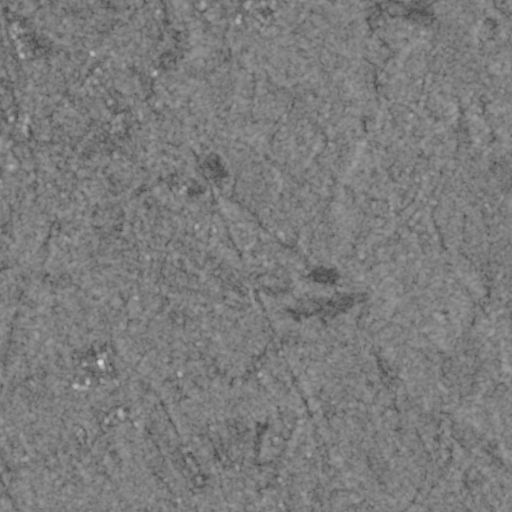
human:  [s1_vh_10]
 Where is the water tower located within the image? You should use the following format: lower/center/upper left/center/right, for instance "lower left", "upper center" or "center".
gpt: The water tower is located in the center left of the image.
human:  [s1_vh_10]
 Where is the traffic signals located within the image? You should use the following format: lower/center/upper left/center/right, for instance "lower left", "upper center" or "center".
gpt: The traffic signals is located in the upper left of the image.
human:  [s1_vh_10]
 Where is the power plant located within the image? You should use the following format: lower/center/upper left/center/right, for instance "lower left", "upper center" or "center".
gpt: There is no power plant in the image.

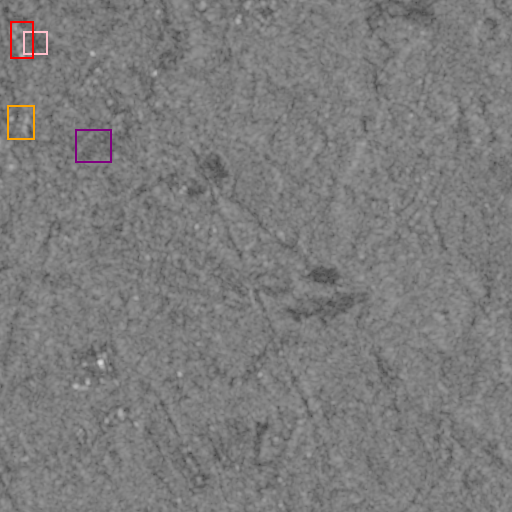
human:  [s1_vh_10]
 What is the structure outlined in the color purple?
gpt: The structure outlined in purple is a park.
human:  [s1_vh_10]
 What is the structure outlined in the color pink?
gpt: The structure outlined in pink is a parking lot.
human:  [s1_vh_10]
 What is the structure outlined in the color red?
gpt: The structure outlined in red is a building.
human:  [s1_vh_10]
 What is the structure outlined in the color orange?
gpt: The structure outlined in orange is a building.
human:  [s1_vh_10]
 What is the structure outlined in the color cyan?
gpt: There is no cyan outline.